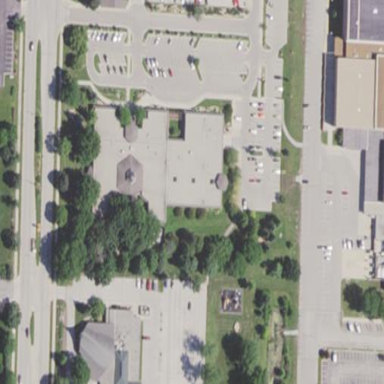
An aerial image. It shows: Library building.